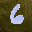
Label: 6